Question: I'm trying to figure out how a form like this is constructed/styled (CSS? Javascript?):

It can be found at the very bottom of <URL>
I want to say it's made through some sort of Javascript library, but could be totally wrong. I tried inspecting with Chrome Dev Tools, but couldn't really get a clear idea. Not really sure where to start with styling something like this (or even what to search for, all efforts have brought me to normal forms).
Any and all help would be greatly appreciated.
Thank you!
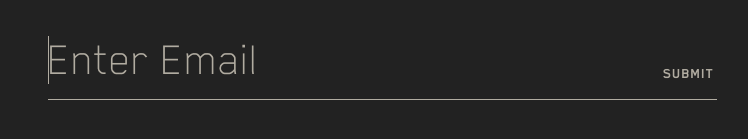
Answer: Here is the HTML and CSS:
'''
<input type="text" name="email" placeholder="Enter Email"
dir="auto" aria-label="Email " title="" autocomplete="off">
form input[type=text] {
width: 80%;
color: #b1aca1;
padding: 10px 10px 10px 0;
font-family: blenderthin,Verdana,sans-serif;
font-weight: lighter;
font-size: 3rem;
border: 0;
background-color: transparent;
outline: 0;
display: inline-block;
vertical-align: bottom;
}
'''